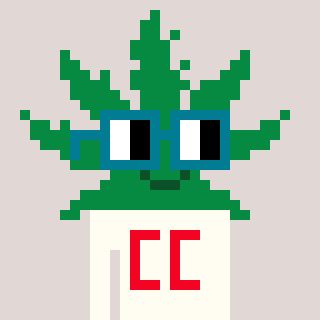
a pixel art character with square dark green glasses, a weed-shaped head and a grayscale-colored body on a warm background